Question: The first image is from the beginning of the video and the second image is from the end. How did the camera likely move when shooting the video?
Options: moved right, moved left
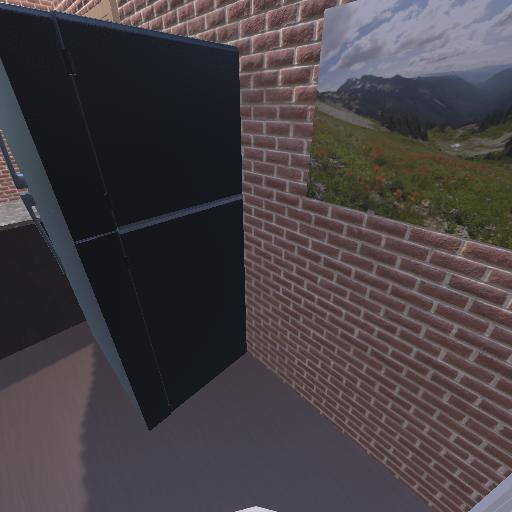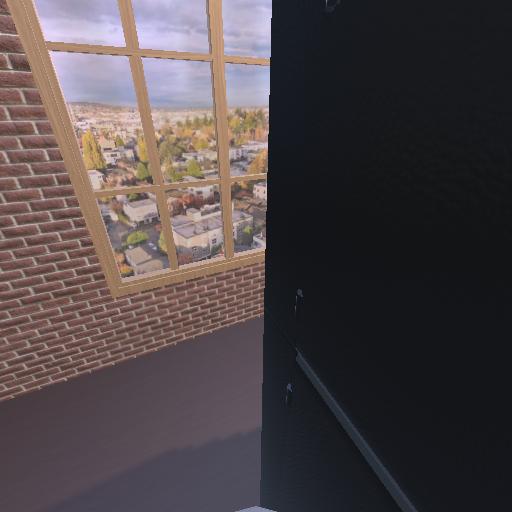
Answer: moved right